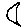
Label: moon